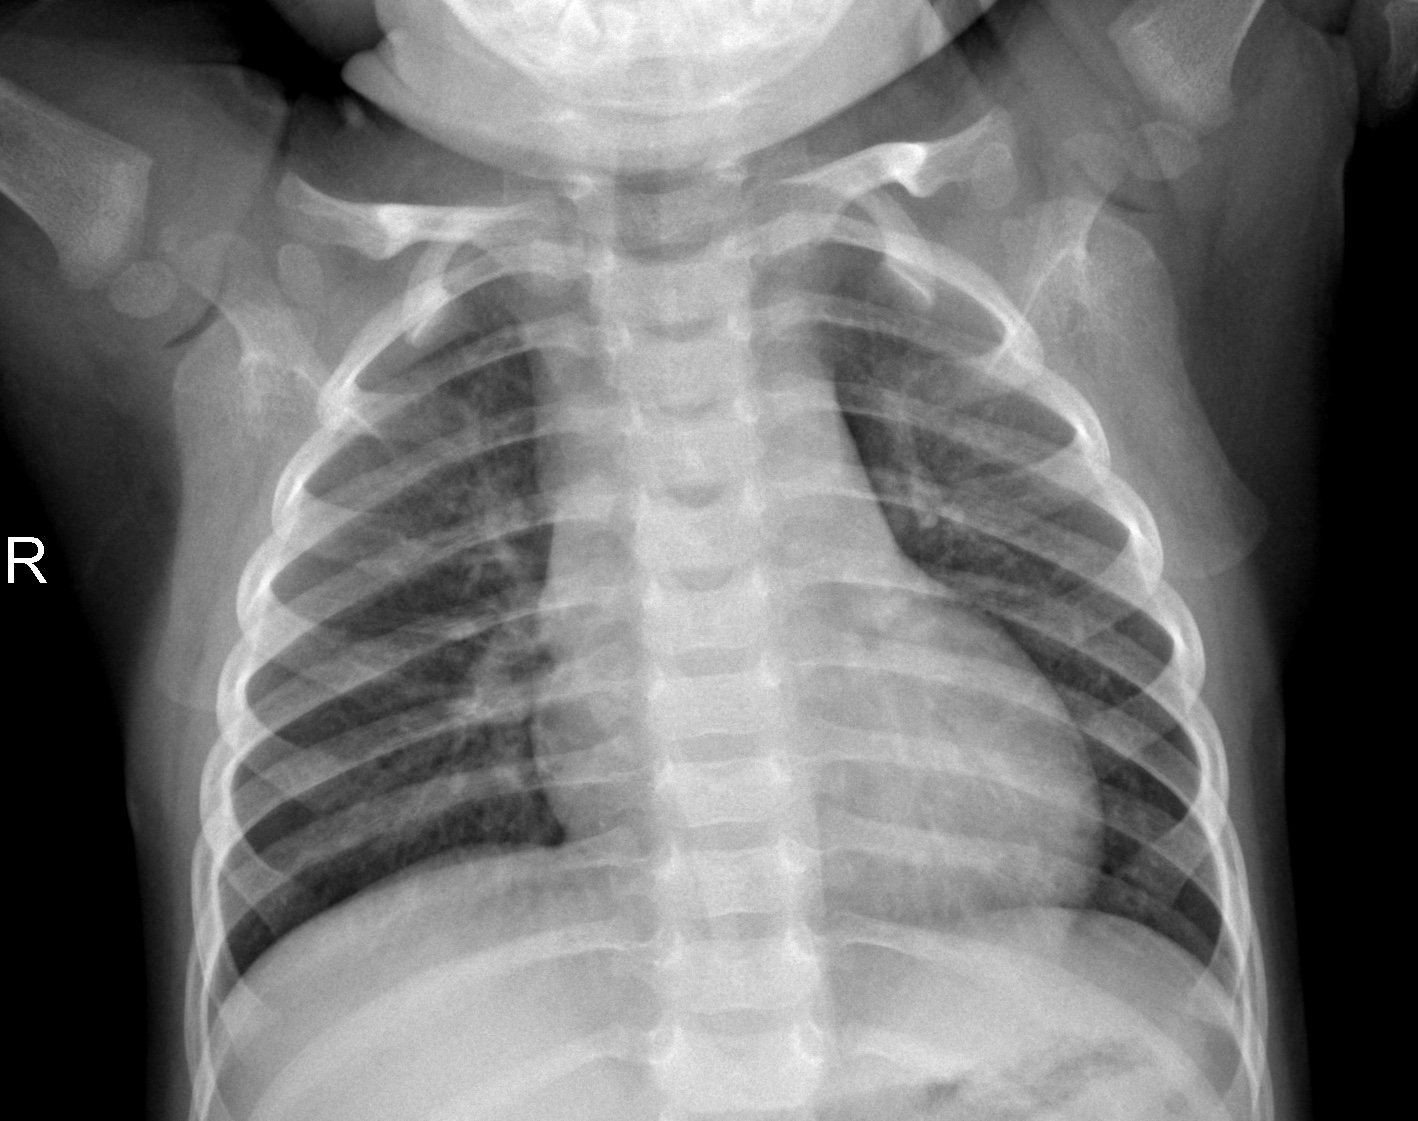
Diagnosis: NORMAL